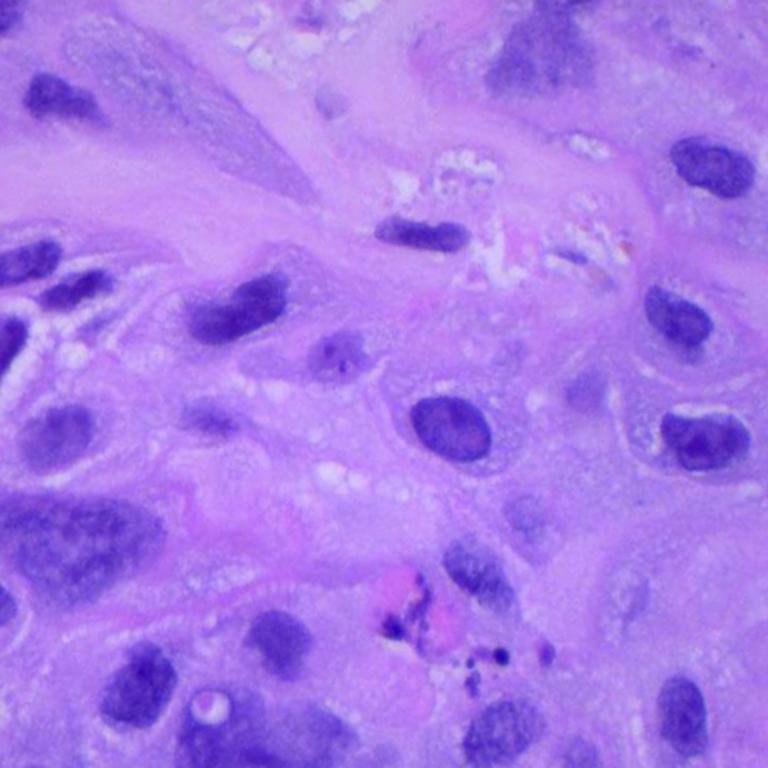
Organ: lung
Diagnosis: squamous carcinomas